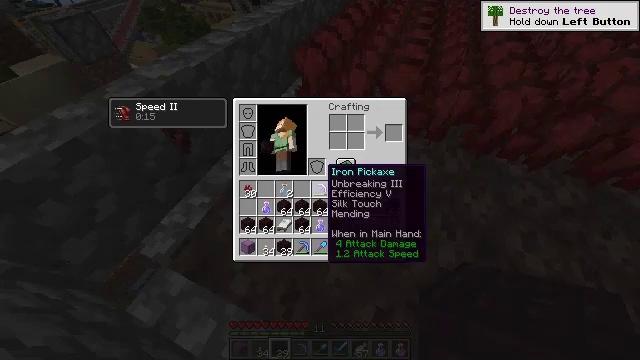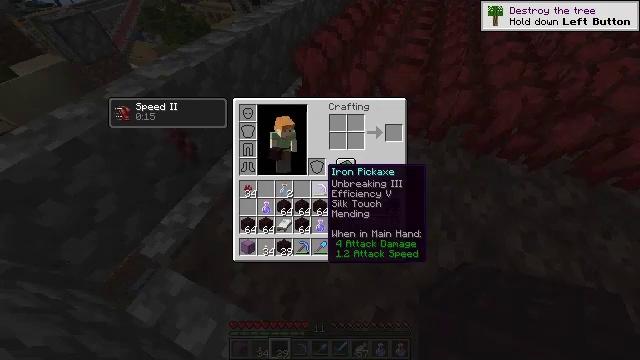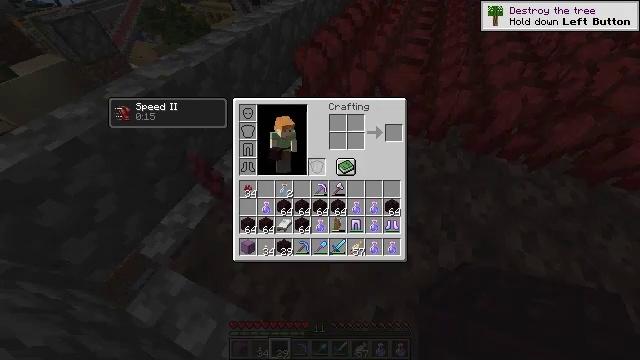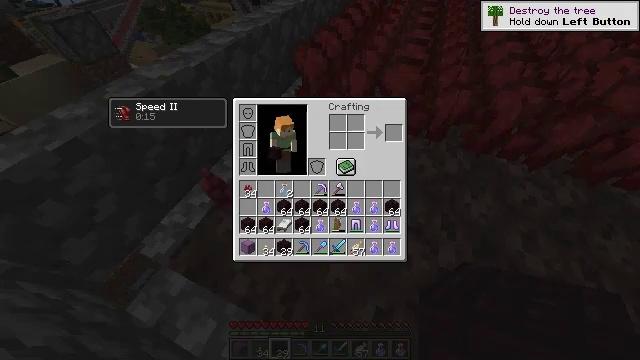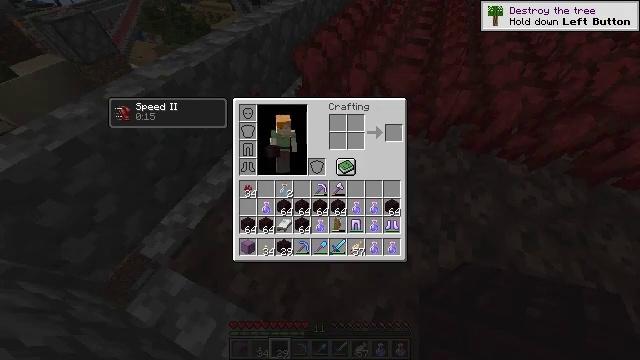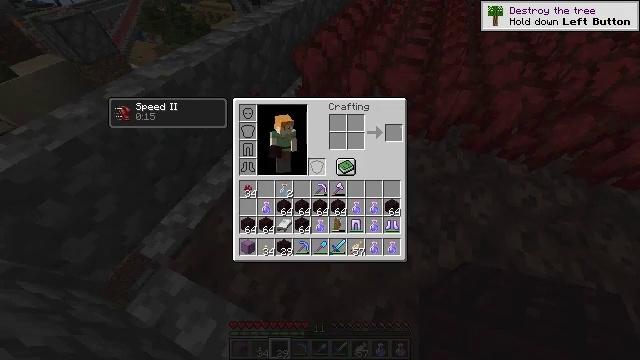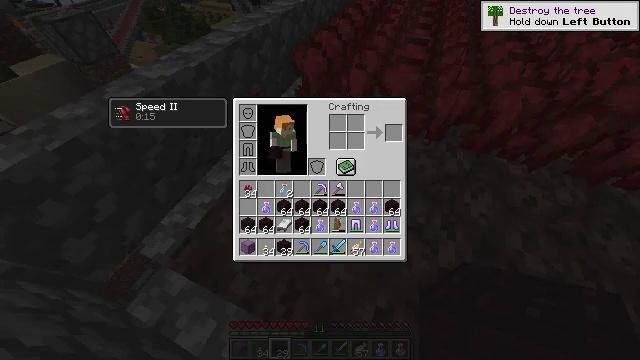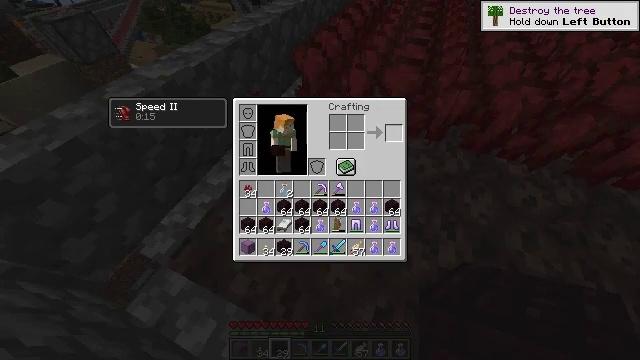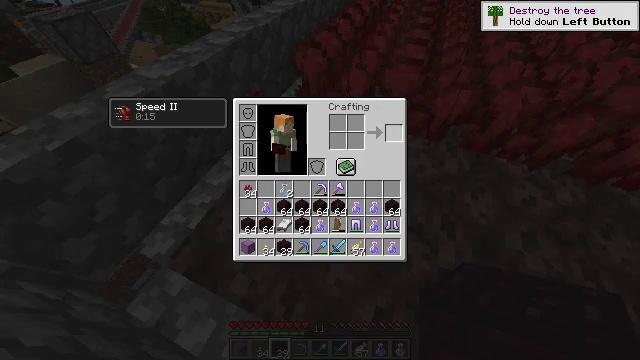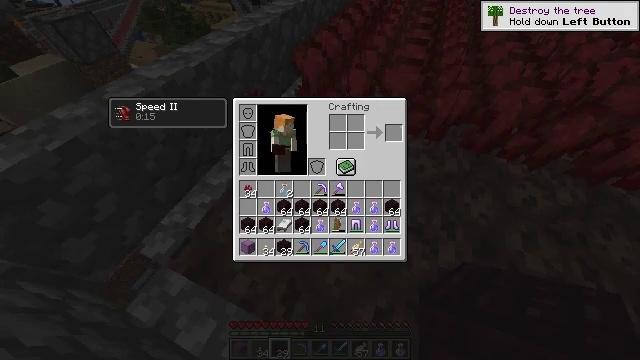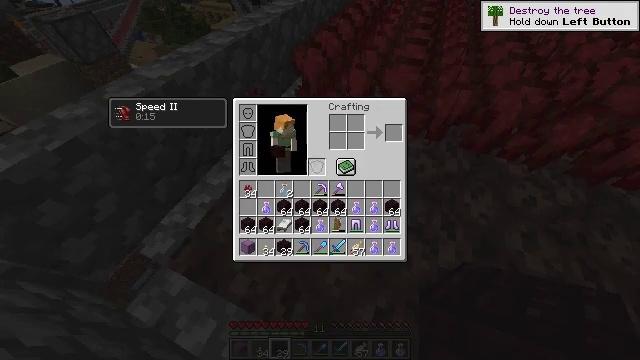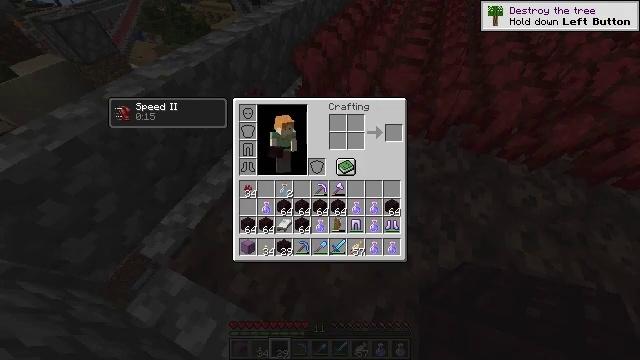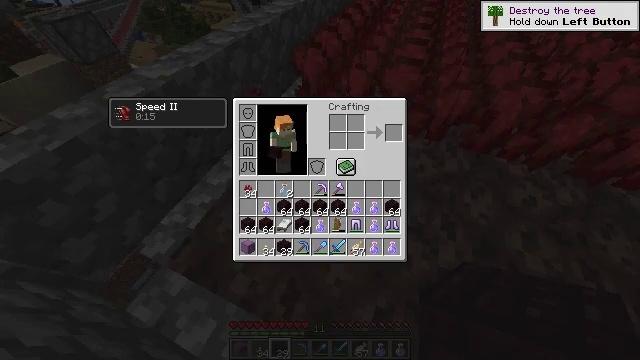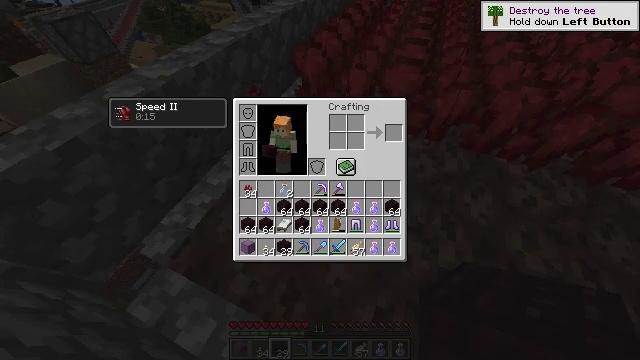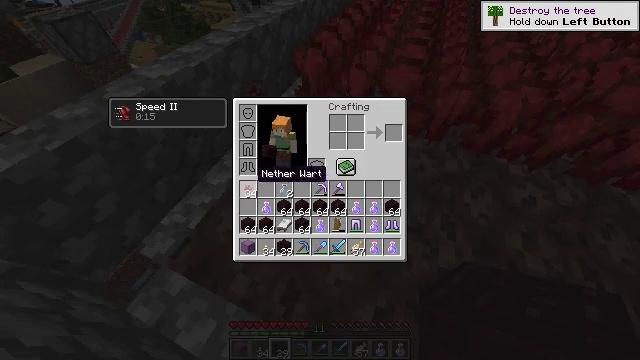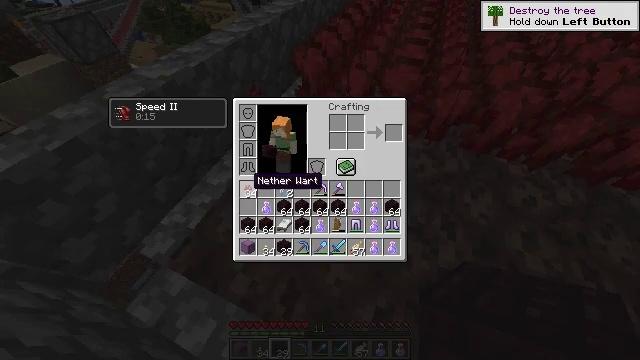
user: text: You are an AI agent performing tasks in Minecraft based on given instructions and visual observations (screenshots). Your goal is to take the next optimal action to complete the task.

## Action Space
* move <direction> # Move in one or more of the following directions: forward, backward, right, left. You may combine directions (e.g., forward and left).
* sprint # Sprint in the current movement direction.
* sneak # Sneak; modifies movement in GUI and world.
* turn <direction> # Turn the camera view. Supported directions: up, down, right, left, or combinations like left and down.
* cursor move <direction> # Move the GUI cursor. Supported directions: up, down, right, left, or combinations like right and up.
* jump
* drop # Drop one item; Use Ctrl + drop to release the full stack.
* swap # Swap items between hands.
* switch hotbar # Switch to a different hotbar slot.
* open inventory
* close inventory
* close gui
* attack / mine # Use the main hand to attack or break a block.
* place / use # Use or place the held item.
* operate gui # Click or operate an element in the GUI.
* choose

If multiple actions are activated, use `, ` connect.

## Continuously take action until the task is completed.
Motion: motion action
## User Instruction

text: Mine nether wart from its patch.
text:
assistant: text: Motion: close inventory
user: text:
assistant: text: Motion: cursor move left, close inventory
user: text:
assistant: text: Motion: cursor move left and up, open gui
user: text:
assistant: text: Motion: cursor move right
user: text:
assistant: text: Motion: cursor move right and down
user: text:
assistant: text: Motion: cursor move right and up
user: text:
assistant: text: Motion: cursor move right and up
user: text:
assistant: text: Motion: cursor move left
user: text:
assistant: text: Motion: cursor move left and down
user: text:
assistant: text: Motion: cursor move left and down
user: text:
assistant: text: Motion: cursor move left
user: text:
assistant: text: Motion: cursor move left
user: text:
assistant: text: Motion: cursor move left
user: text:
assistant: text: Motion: no_op
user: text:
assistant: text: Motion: cursor move down
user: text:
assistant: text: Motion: no_op
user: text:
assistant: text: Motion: no_op
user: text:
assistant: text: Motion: no_op
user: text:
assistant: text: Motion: no_op
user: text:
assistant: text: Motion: no_op
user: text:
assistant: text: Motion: close gui
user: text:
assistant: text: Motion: no_op
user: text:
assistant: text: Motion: move left
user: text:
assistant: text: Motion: move forward and move left
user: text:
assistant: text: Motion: move forward and move left
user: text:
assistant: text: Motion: move forward and move left, turn right and up
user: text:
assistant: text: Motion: move forward and move left, turn right and up
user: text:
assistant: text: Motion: move forward and move left, turn right and up
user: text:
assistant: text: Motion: move forward, turn right
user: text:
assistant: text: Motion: turn right